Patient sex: M
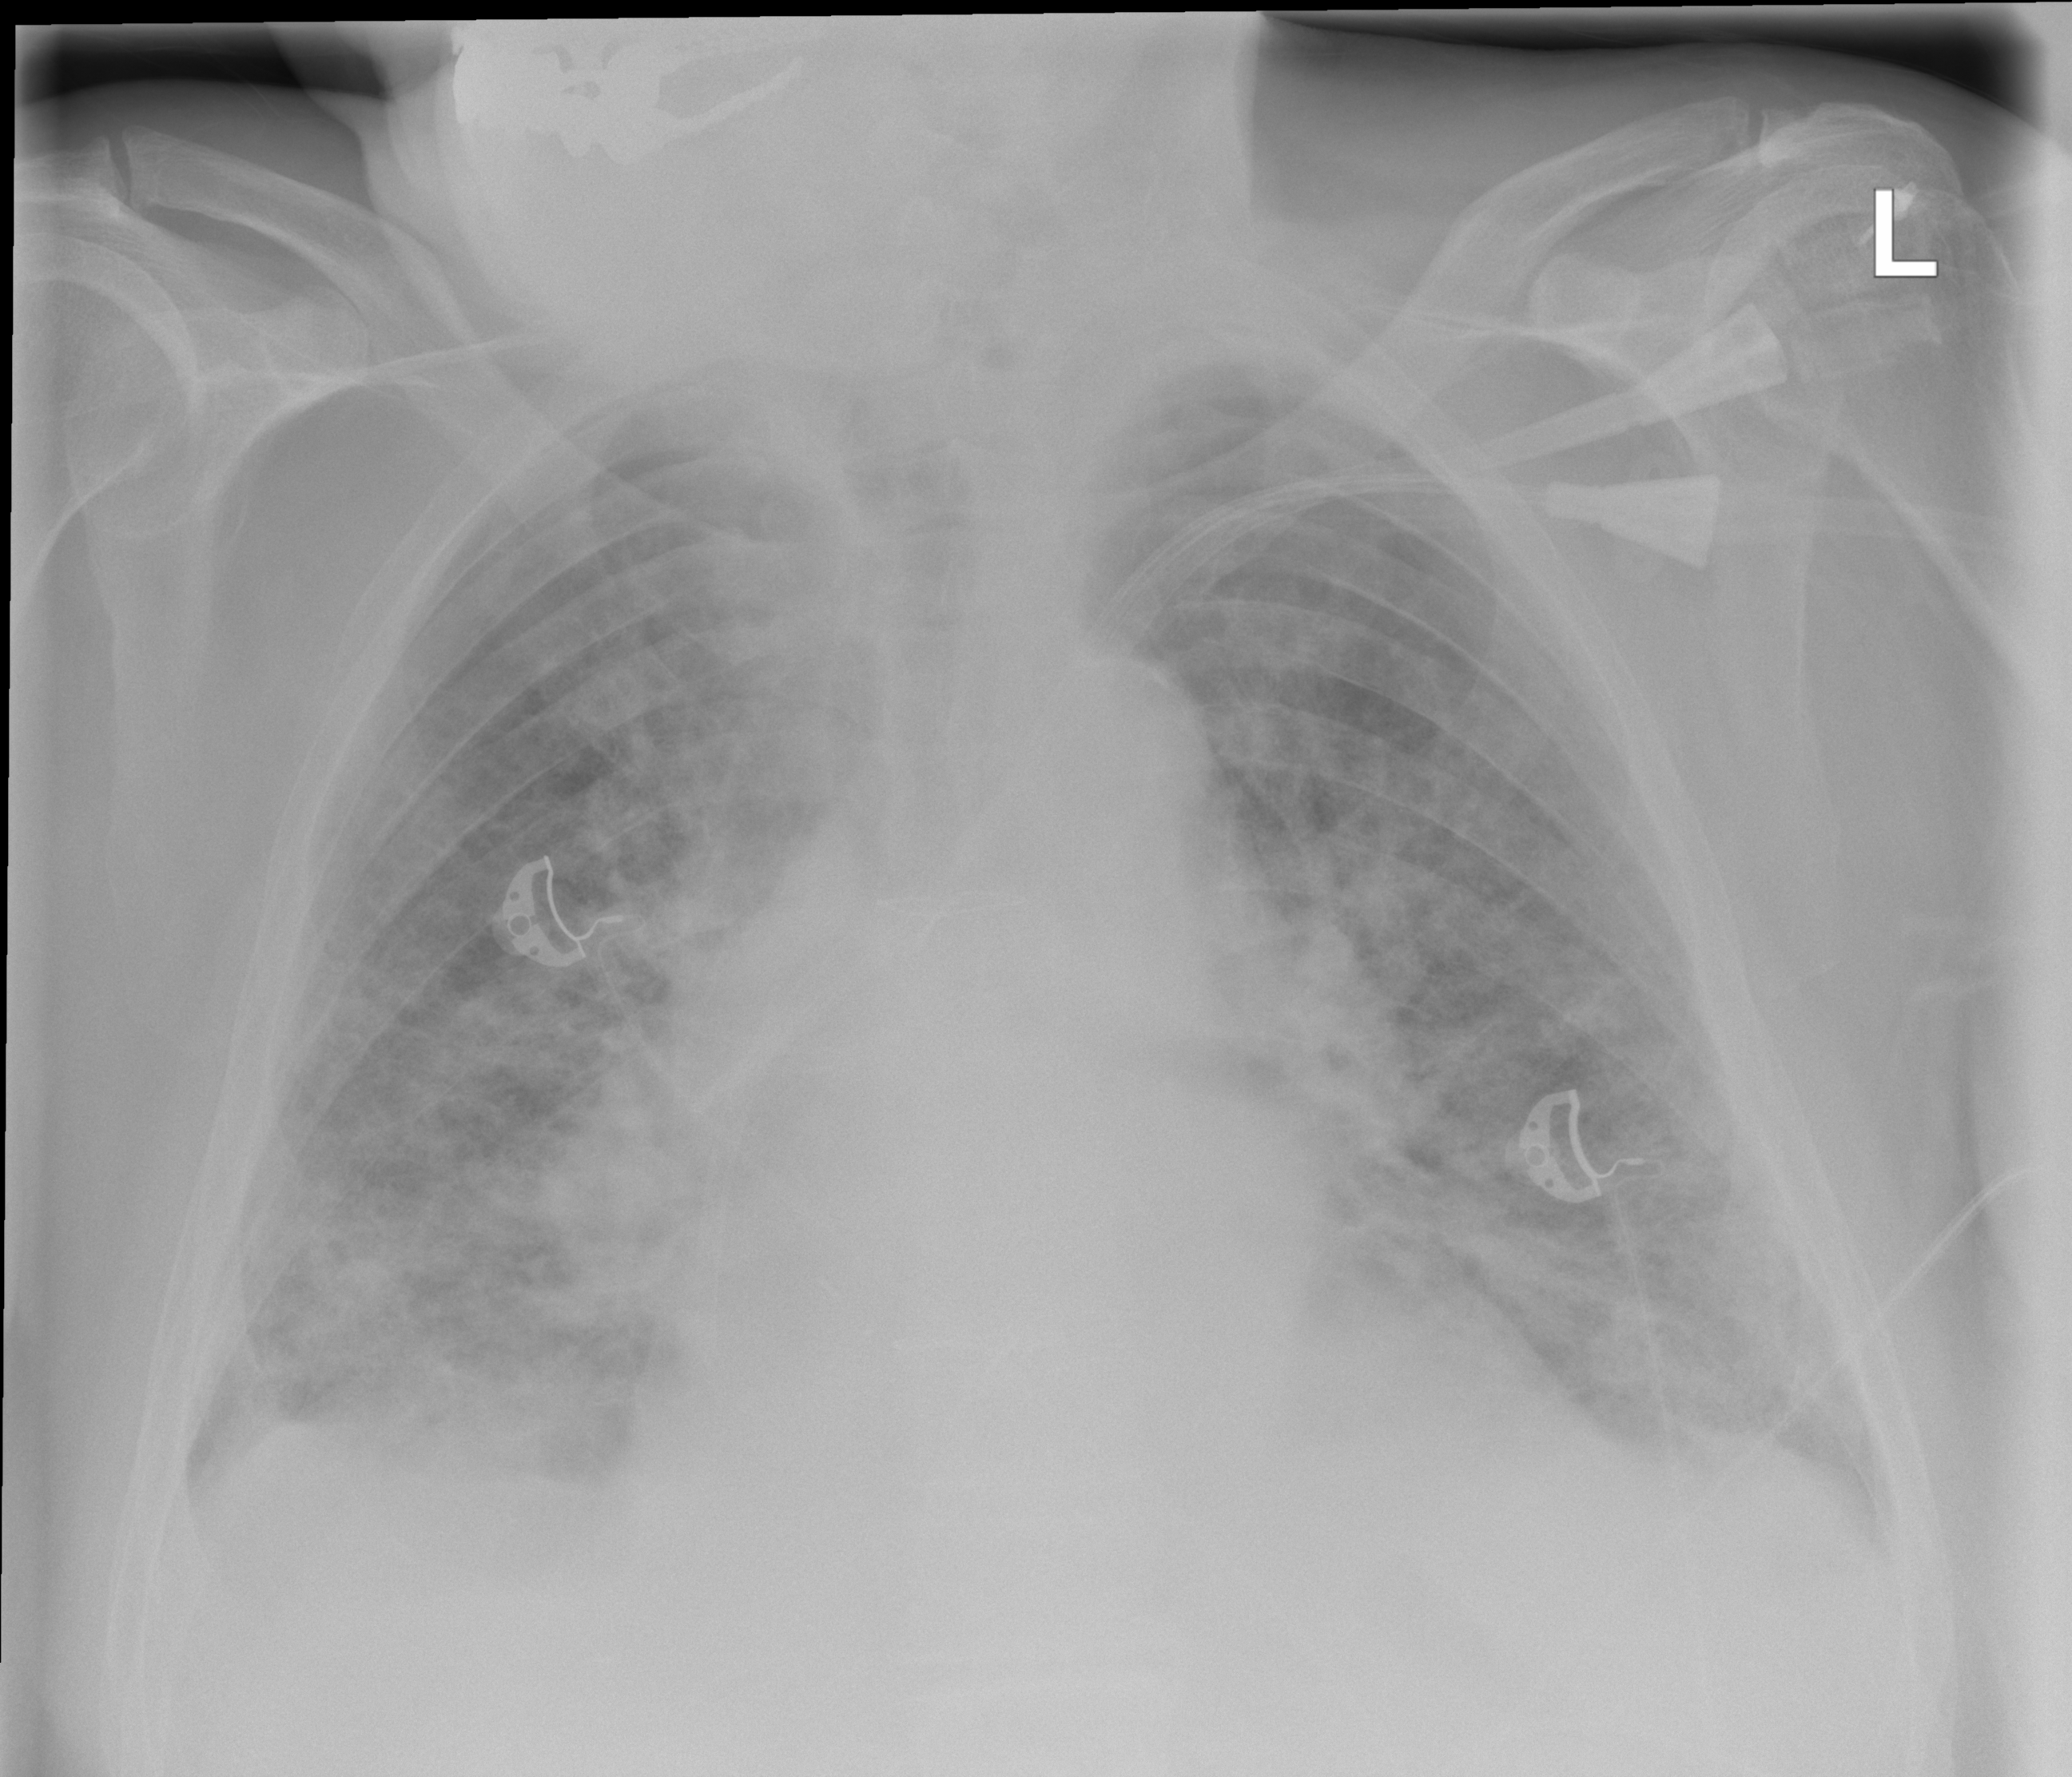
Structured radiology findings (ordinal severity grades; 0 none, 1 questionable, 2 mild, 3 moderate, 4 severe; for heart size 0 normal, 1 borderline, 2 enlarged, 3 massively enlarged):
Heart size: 0
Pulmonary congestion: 2
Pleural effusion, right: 2
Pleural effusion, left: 2
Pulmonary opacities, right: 2
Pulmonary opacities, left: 2
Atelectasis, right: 2
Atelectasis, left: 2